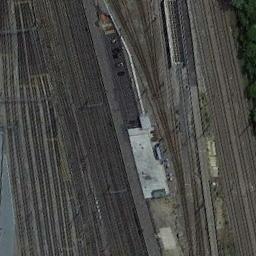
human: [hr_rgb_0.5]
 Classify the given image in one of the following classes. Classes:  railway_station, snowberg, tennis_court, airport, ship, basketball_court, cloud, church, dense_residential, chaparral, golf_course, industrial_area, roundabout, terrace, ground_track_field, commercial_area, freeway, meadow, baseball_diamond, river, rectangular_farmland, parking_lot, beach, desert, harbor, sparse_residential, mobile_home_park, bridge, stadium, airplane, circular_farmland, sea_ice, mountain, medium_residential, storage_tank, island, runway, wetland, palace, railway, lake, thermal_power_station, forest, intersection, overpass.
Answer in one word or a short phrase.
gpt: railway